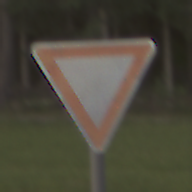
Verkehrszeichen: VorfahrtGewaehren
Umgebung: Outdoor, Nature
Tageszeit: SunriseSunset
Wetter: Clear
Licht: Natural
Jahreszeit: NotSpecified
Kontrast: LowContrast